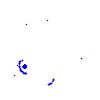
Particle: kaon